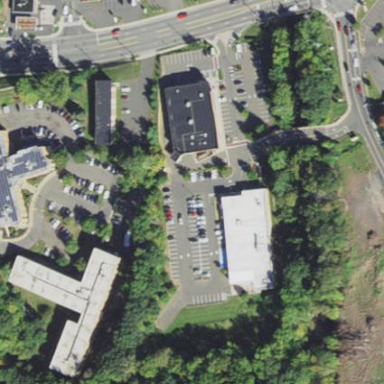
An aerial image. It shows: Retail area.